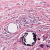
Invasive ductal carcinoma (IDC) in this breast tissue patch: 0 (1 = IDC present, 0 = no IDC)